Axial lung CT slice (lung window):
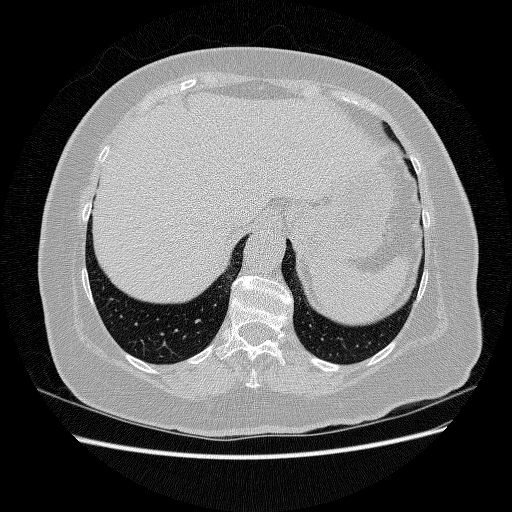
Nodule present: no